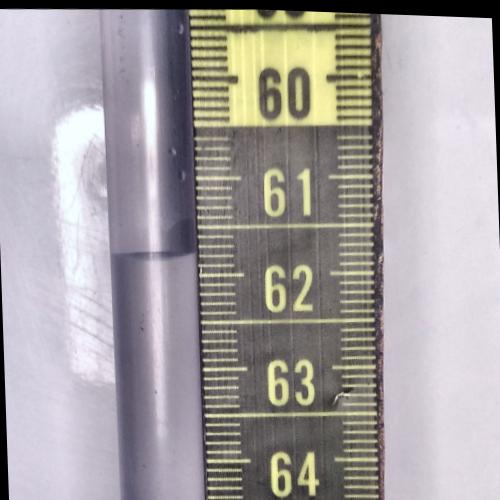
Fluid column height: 61.8 cm